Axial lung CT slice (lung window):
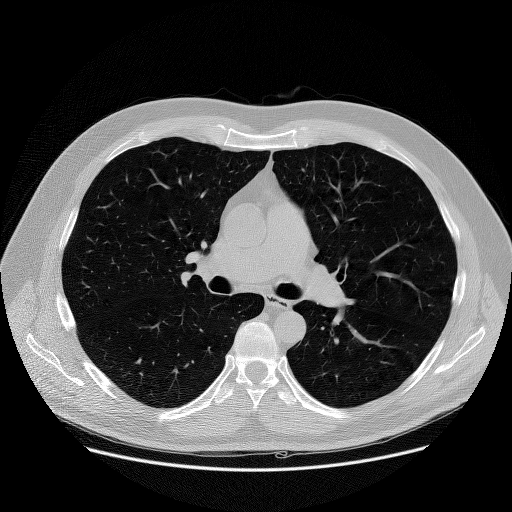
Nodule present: no